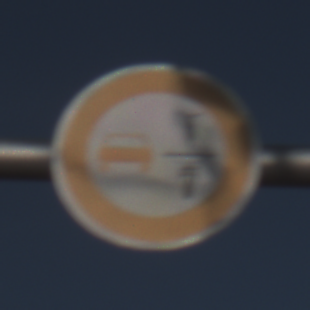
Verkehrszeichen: VerbotUeberholenEinspurigeFahrzeuge
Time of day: MorningAfternoon
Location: Outdoor (Special)
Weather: PartlyCloudy
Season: NotSpecified
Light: Natural